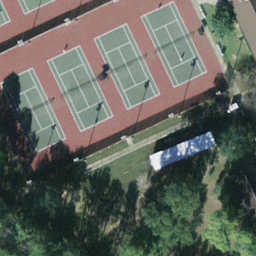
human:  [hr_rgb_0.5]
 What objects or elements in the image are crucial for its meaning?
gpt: tennis court